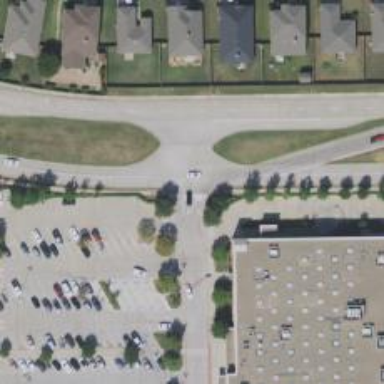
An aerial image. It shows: Unmarked crossing on footway.